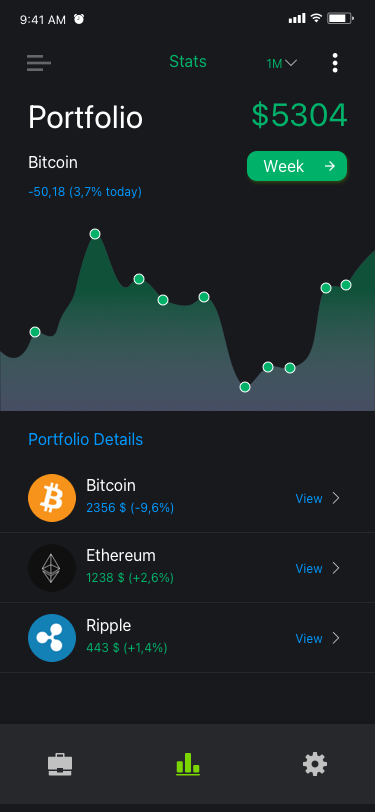
Text in this UI design:
Bitcoin
2356 $ (-9,6%)
View
Ethereum
1238 $ (+2,6%)
View
Ripple
443 $ (+1,4%)
View
Stats
1M
Portfolio
Bitcoin
-50,18 (3,7% today)
$5304
Portfolio Details
9:41 AM